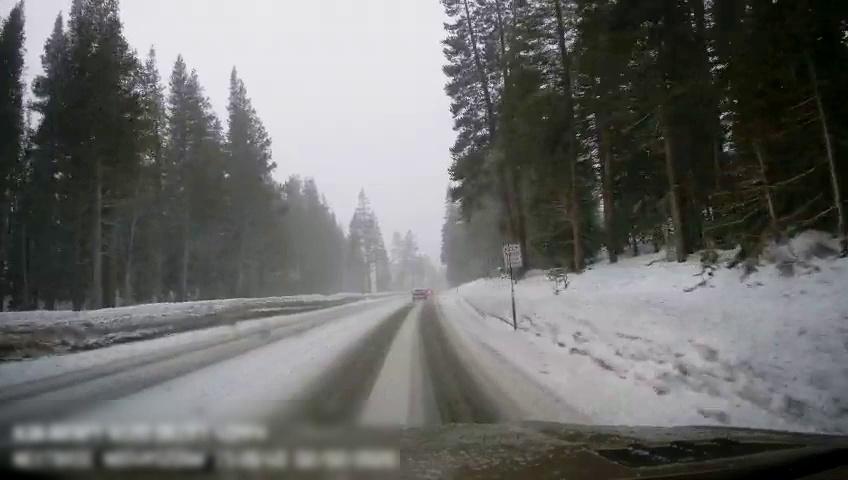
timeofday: Day
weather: Snowy
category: Drivable Space
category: Vehicles | SUV
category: Traffic | Signs